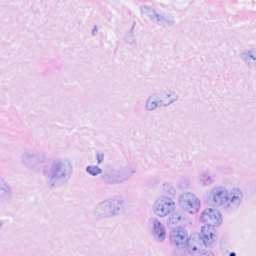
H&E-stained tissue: Breast